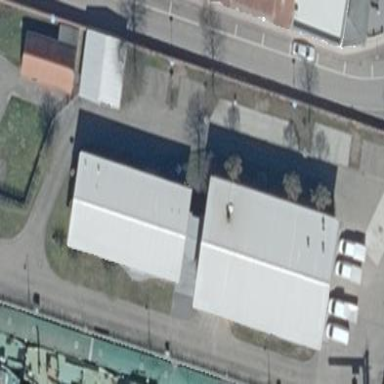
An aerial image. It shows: Commercial building.